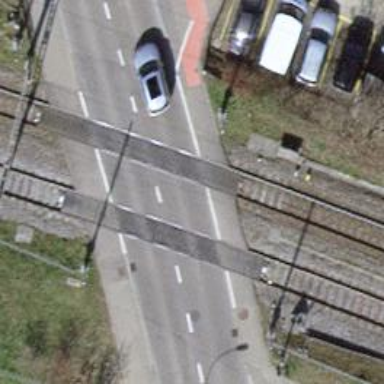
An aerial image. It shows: Level crossing with double half barrier.